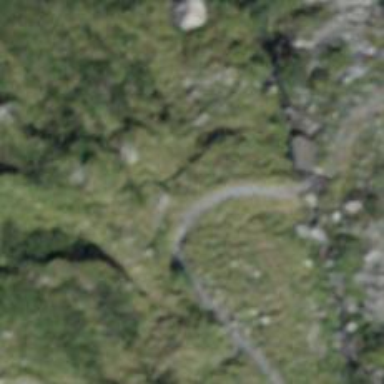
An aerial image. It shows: Path.